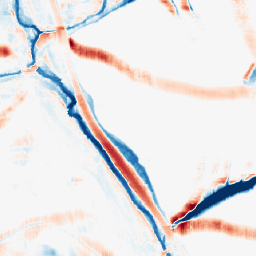
Category: morphological
Decomposition family: morphological_rect
Decomposition parameters: operation: average
width: 20
height: 20
Upsampling method: nearest
Upsampling parameters: scale: 2
Upsampling scale: 2